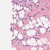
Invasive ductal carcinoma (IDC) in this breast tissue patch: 0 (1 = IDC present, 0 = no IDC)